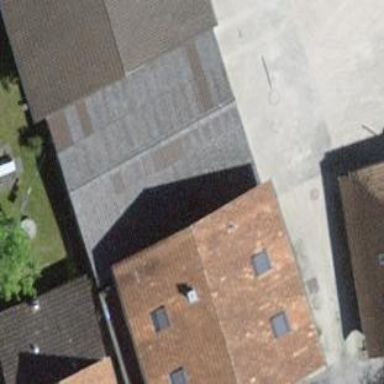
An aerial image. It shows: Building with gabled roof oriented across.